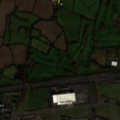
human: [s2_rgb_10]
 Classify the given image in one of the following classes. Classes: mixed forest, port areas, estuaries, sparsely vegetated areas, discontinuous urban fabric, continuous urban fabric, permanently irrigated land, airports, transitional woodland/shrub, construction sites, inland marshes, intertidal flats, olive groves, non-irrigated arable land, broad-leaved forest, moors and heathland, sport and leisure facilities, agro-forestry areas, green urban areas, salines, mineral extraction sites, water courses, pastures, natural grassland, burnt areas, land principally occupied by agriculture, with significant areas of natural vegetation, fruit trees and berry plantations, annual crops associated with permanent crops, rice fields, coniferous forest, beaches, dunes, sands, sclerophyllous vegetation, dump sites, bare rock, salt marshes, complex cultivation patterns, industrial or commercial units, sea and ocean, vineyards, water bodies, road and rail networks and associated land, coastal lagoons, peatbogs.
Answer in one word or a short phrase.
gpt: discontinuous urban fabric, industrial or commercial units, road and rail networks and associated land, green urban areas, sport and leisure facilities, non-irrigated arable land